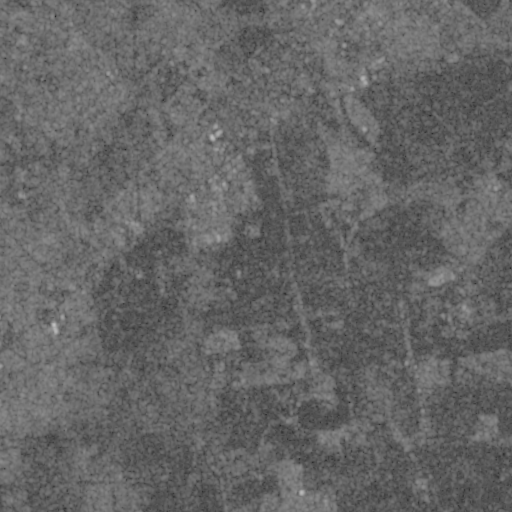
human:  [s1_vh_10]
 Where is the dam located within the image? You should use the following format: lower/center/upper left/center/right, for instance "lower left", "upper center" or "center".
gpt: The dam is located in the lower center of the image.
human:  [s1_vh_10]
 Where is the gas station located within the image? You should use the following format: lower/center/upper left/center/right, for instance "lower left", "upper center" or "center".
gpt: The gas station is located in the center left of the image.
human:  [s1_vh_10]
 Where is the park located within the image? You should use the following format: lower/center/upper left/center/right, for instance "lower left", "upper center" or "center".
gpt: The park is located in the upper center of the image.
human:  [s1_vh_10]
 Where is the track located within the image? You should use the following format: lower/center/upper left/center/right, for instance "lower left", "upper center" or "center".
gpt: There is no track in the image.

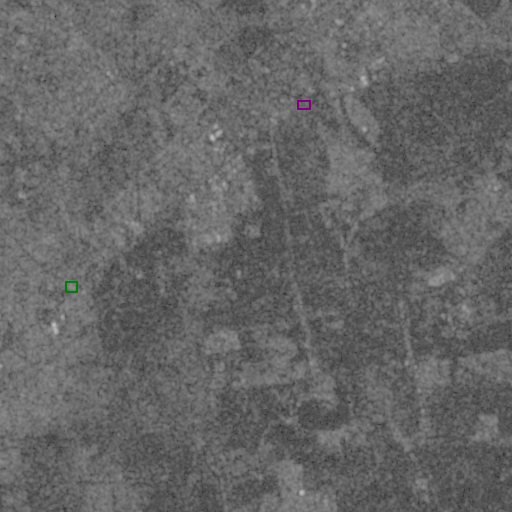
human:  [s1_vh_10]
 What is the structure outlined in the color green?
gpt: The structure outlined in green is a gas station.
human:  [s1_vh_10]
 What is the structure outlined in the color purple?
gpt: The structure outlined in purple is a park.
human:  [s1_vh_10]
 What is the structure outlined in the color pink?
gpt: There is no pink outline.